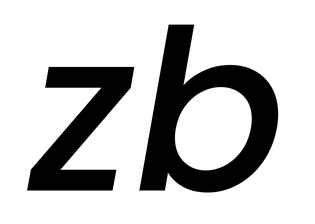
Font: Poppins-MediumItalic